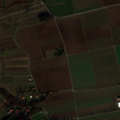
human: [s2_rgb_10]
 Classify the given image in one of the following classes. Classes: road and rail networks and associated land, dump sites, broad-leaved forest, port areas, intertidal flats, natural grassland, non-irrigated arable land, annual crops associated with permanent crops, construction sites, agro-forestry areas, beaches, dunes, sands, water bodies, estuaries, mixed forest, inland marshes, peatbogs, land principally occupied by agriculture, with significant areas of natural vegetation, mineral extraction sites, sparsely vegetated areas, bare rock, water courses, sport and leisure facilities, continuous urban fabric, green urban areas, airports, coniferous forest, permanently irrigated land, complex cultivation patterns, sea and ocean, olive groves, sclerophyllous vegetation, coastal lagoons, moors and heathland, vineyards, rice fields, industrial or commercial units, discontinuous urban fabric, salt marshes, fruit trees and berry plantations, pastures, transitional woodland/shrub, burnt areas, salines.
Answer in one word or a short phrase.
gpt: discontinuous urban fabric, non-irrigated arable land, vineyards, complex cultivation patterns, broad-leaved forest